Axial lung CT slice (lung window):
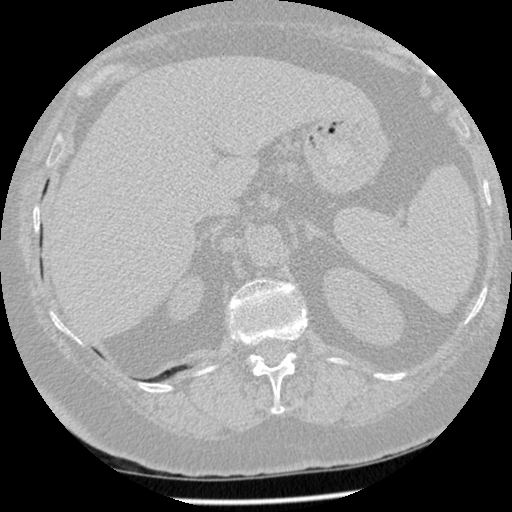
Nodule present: no